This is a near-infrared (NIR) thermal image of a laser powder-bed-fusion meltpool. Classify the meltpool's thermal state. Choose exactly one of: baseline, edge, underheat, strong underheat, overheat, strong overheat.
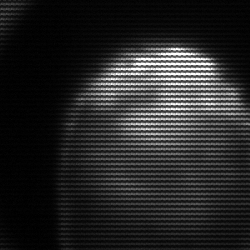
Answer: edge